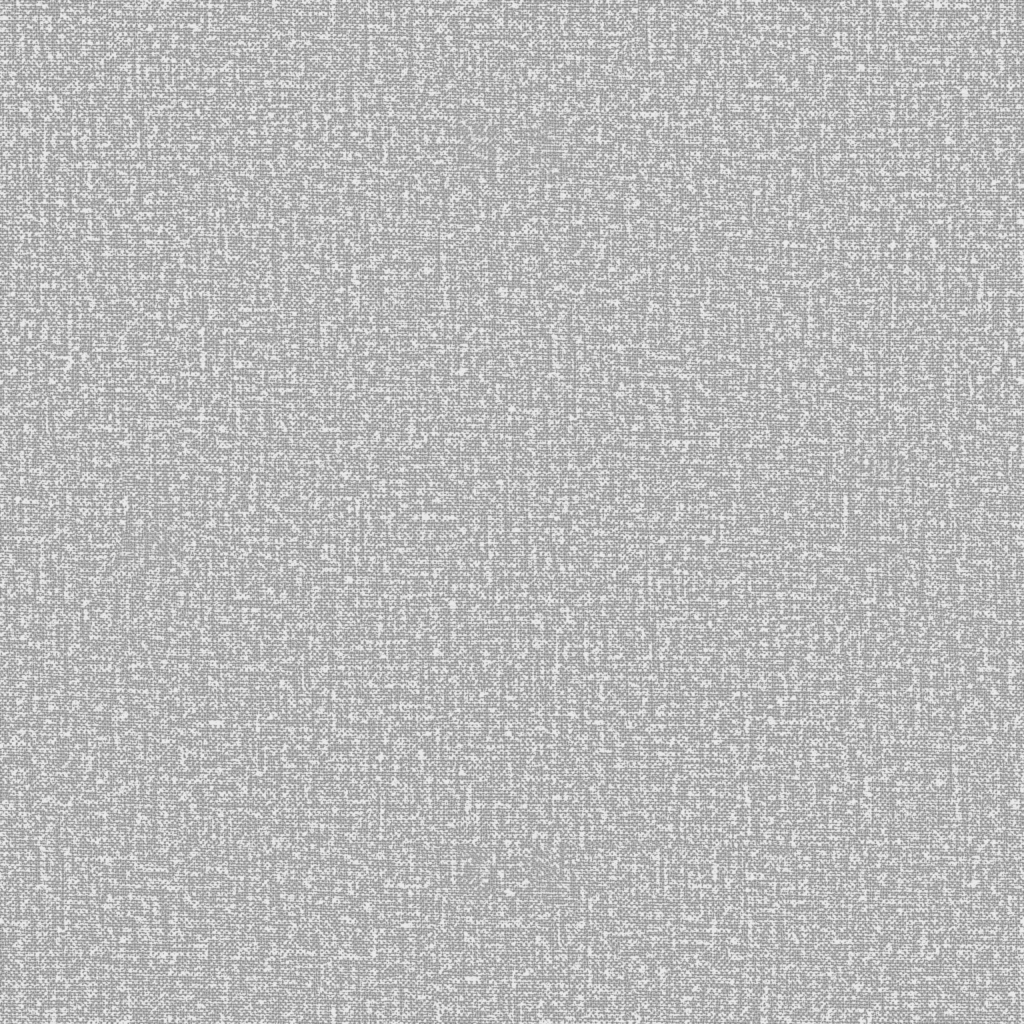
Texture map type: Roughness